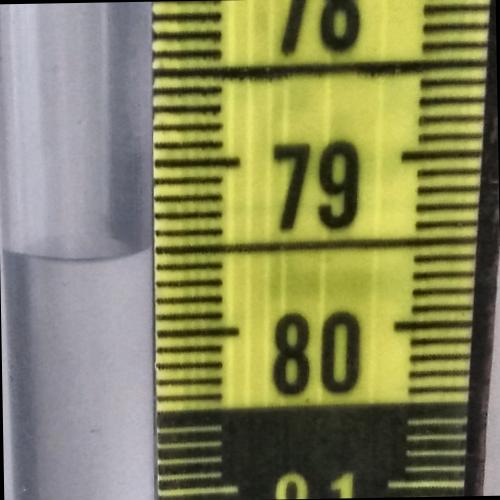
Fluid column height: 79.5 cm